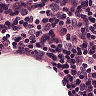
Metastatic tissue present: no